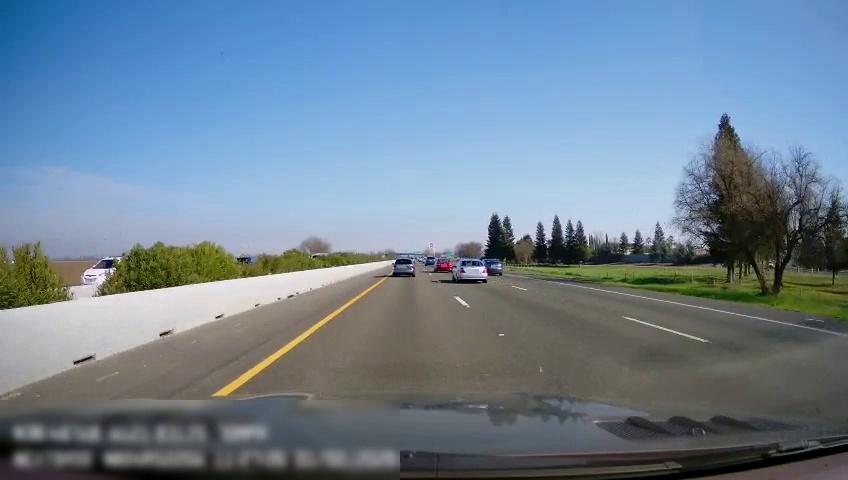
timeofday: Day
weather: Sunny
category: Drivable Space
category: Vehicles | SUV
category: Vehicles | Car
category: Vehicles | Truck
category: Vehicles | SUV
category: Vehicles | Car
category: Vehicles | Car
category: Vehicles | SUV
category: Vehicles | Car
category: Lanes | Current Lane
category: Lanes | Current Lane
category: Lanes | Alternate Lane
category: Lanes | Alternate Lane